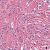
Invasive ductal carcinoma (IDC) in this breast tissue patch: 1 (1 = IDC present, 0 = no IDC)